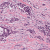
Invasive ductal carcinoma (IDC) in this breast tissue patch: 1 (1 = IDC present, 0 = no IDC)